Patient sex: M
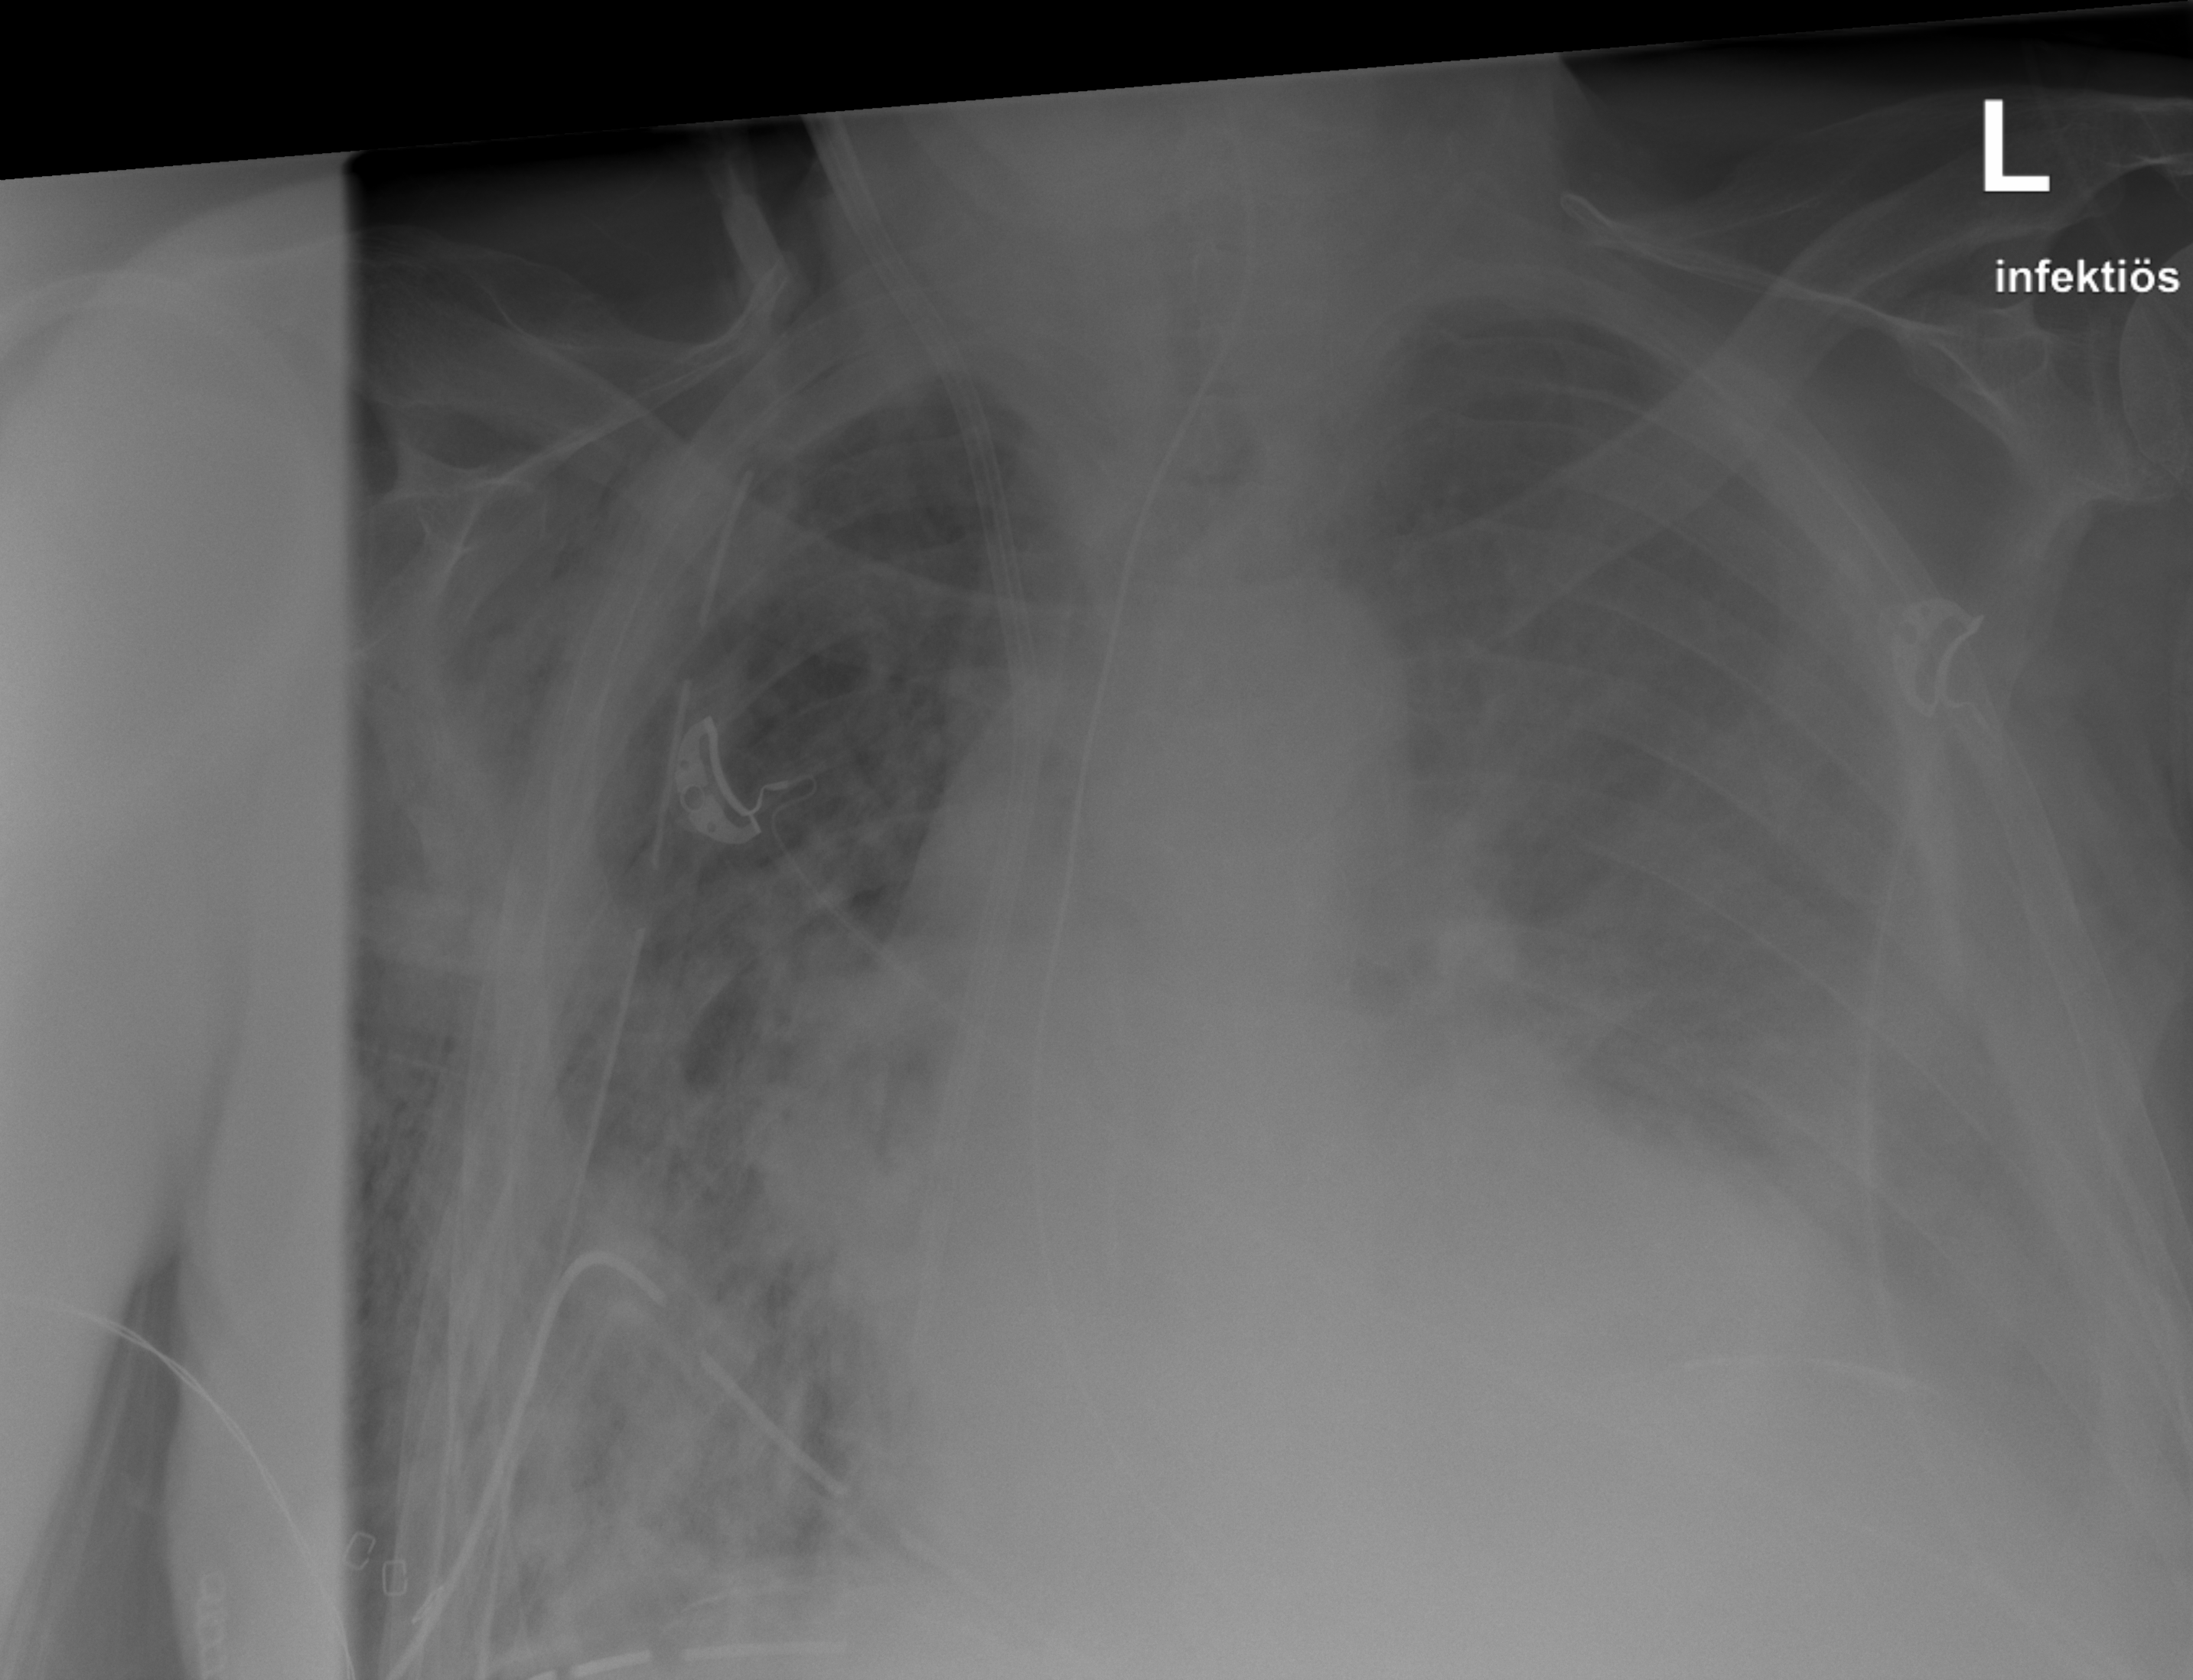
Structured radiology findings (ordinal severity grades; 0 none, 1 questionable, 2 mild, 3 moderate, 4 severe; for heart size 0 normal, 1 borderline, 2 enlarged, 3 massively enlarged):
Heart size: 2
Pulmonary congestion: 2
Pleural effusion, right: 2
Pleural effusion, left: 3
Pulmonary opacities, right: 3
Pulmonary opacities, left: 0
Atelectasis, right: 3
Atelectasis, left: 2